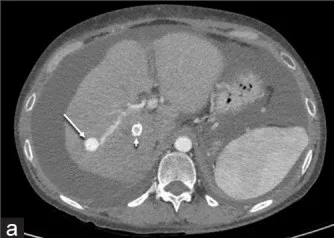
(a) Axial computed tomography angiography in the arterial phase demonstrate a round 1.5-cm lesion in the right hepatic lobe (arrow) with contrast enhancement that matches the arterial blood pool. The newly placed transjugular intrahepatic portosystemic shunt is also visible (arrowhead).
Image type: radiology (ct)